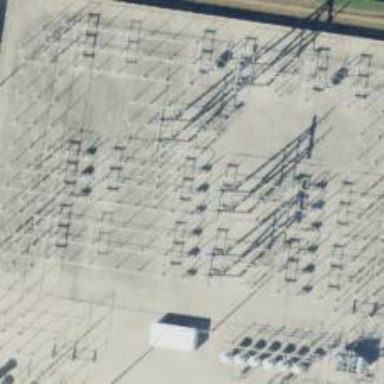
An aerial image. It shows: Switch used for power control.